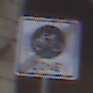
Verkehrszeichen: EndeFahrradzone
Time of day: MorningAfternoon
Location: Outdoor (Urban)
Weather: PartlyCloudy
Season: NotSpecified
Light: Natural